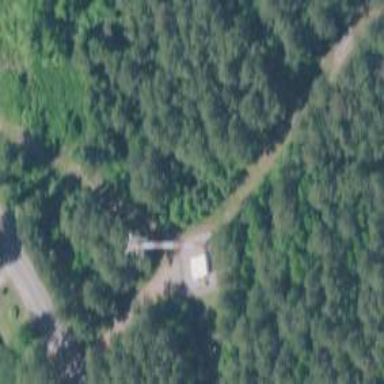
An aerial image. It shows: Mast tower used for communication.